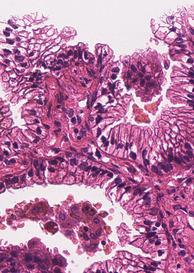
Tumor epithelial tissue: yes
Tumor-associated stroma tissue: yes
Normal tissue: no